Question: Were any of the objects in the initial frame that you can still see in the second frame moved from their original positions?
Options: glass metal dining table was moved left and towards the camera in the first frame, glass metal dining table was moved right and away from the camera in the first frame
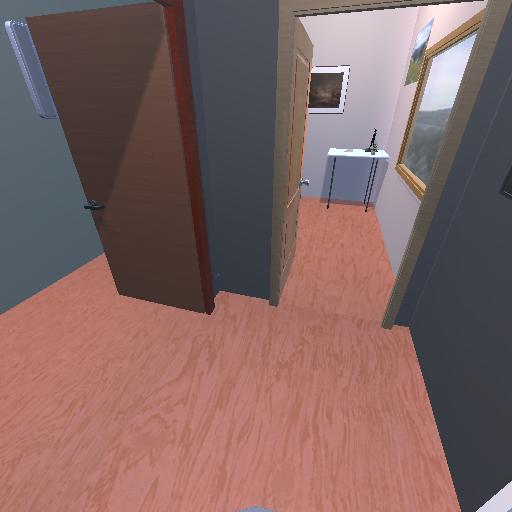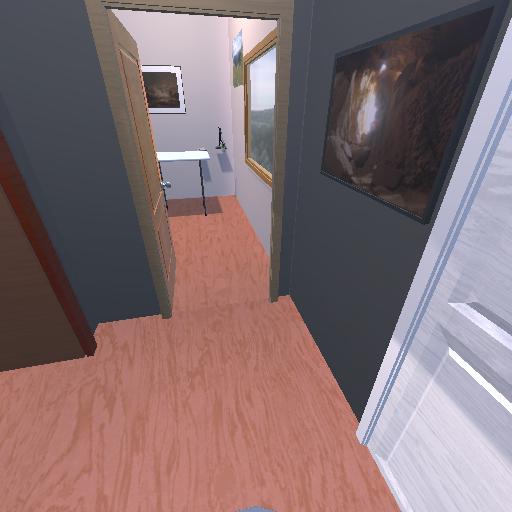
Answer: glass metal dining table was moved left and towards the camera in the first frame